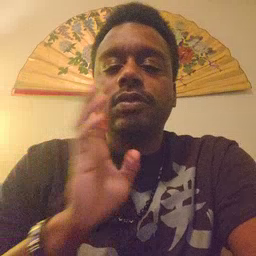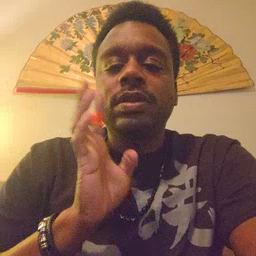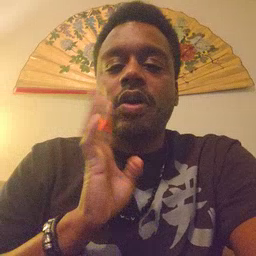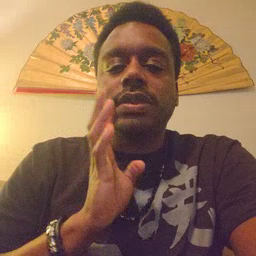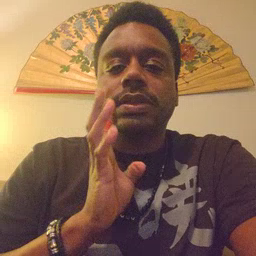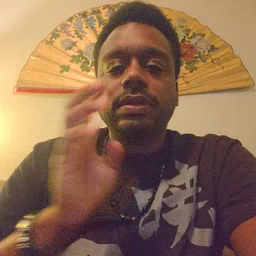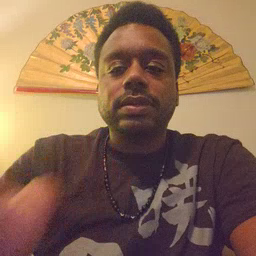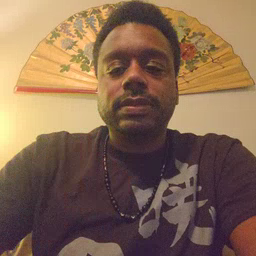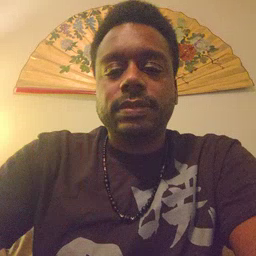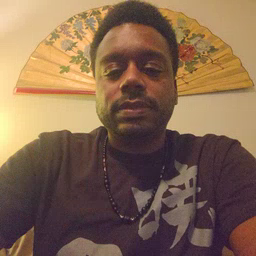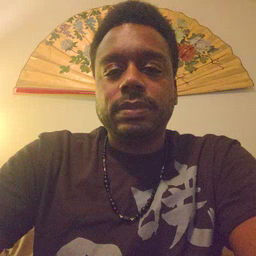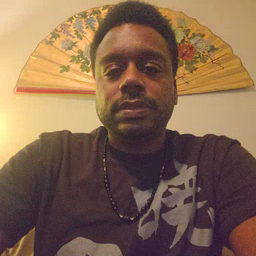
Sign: talk